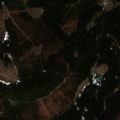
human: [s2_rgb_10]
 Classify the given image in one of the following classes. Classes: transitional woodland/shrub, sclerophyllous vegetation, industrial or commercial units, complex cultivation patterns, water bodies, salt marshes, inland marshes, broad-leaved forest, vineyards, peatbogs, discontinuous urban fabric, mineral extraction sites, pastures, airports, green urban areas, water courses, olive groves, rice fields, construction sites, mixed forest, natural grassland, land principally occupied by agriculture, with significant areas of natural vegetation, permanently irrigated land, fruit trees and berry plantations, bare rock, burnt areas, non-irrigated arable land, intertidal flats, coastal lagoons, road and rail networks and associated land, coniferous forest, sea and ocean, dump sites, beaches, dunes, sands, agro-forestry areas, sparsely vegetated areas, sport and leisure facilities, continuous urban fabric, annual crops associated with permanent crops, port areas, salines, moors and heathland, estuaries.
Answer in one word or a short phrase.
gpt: coniferous forest, mixed forest